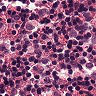
Metastatic tissue present: yes